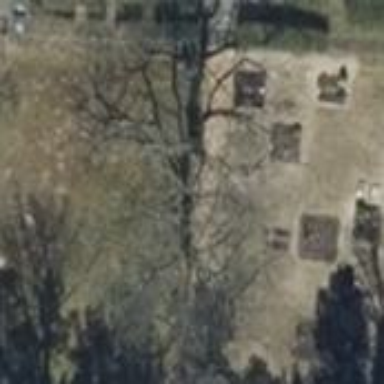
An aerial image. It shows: Cemetery.